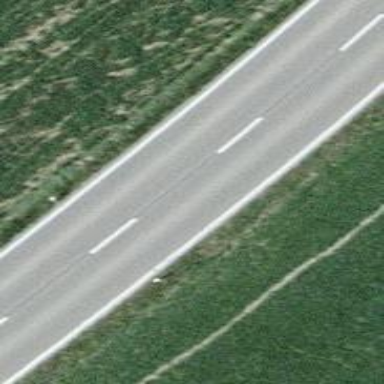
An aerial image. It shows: Secondary road with dedicated lane for cyclists.